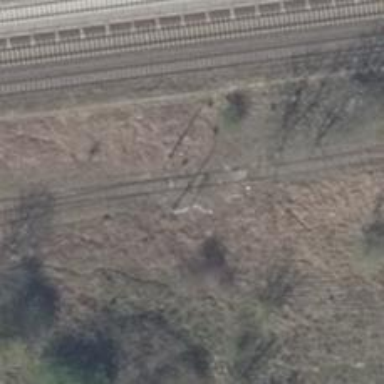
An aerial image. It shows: Railway switch.